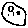
Label: smiley face